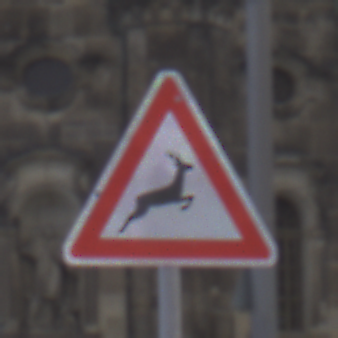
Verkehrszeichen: WildwechselLinks
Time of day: MorningAfternoon
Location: Outdoor (Urban)
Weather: PartlyCloudy
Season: NotSpecified
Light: Natural